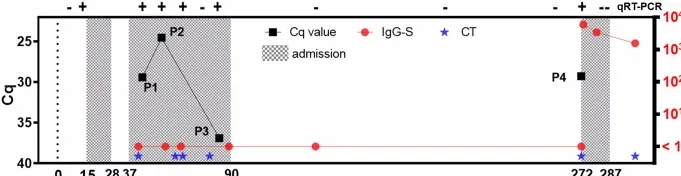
The clinical course of the 40-year-old male patient with recurrent SARS-CoV-2 infection. . A. The upper panel shows the clinical course of the patient. Black squares, red circles, and blue stars indicate Cq values, IgG-S, and CT scans, respectively. SARS-CoV-2 positivity (qRT-PCR) is indicated in the upper part of the graph by a + (positive) or - (negative) sign. Each treatment regimen is indicated in the upper part of the graph by horizontal lines. The bottom panel represents the number of daily new cases of SARS-CoV-2 infections in Japan.
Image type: chart (chart)